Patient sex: F
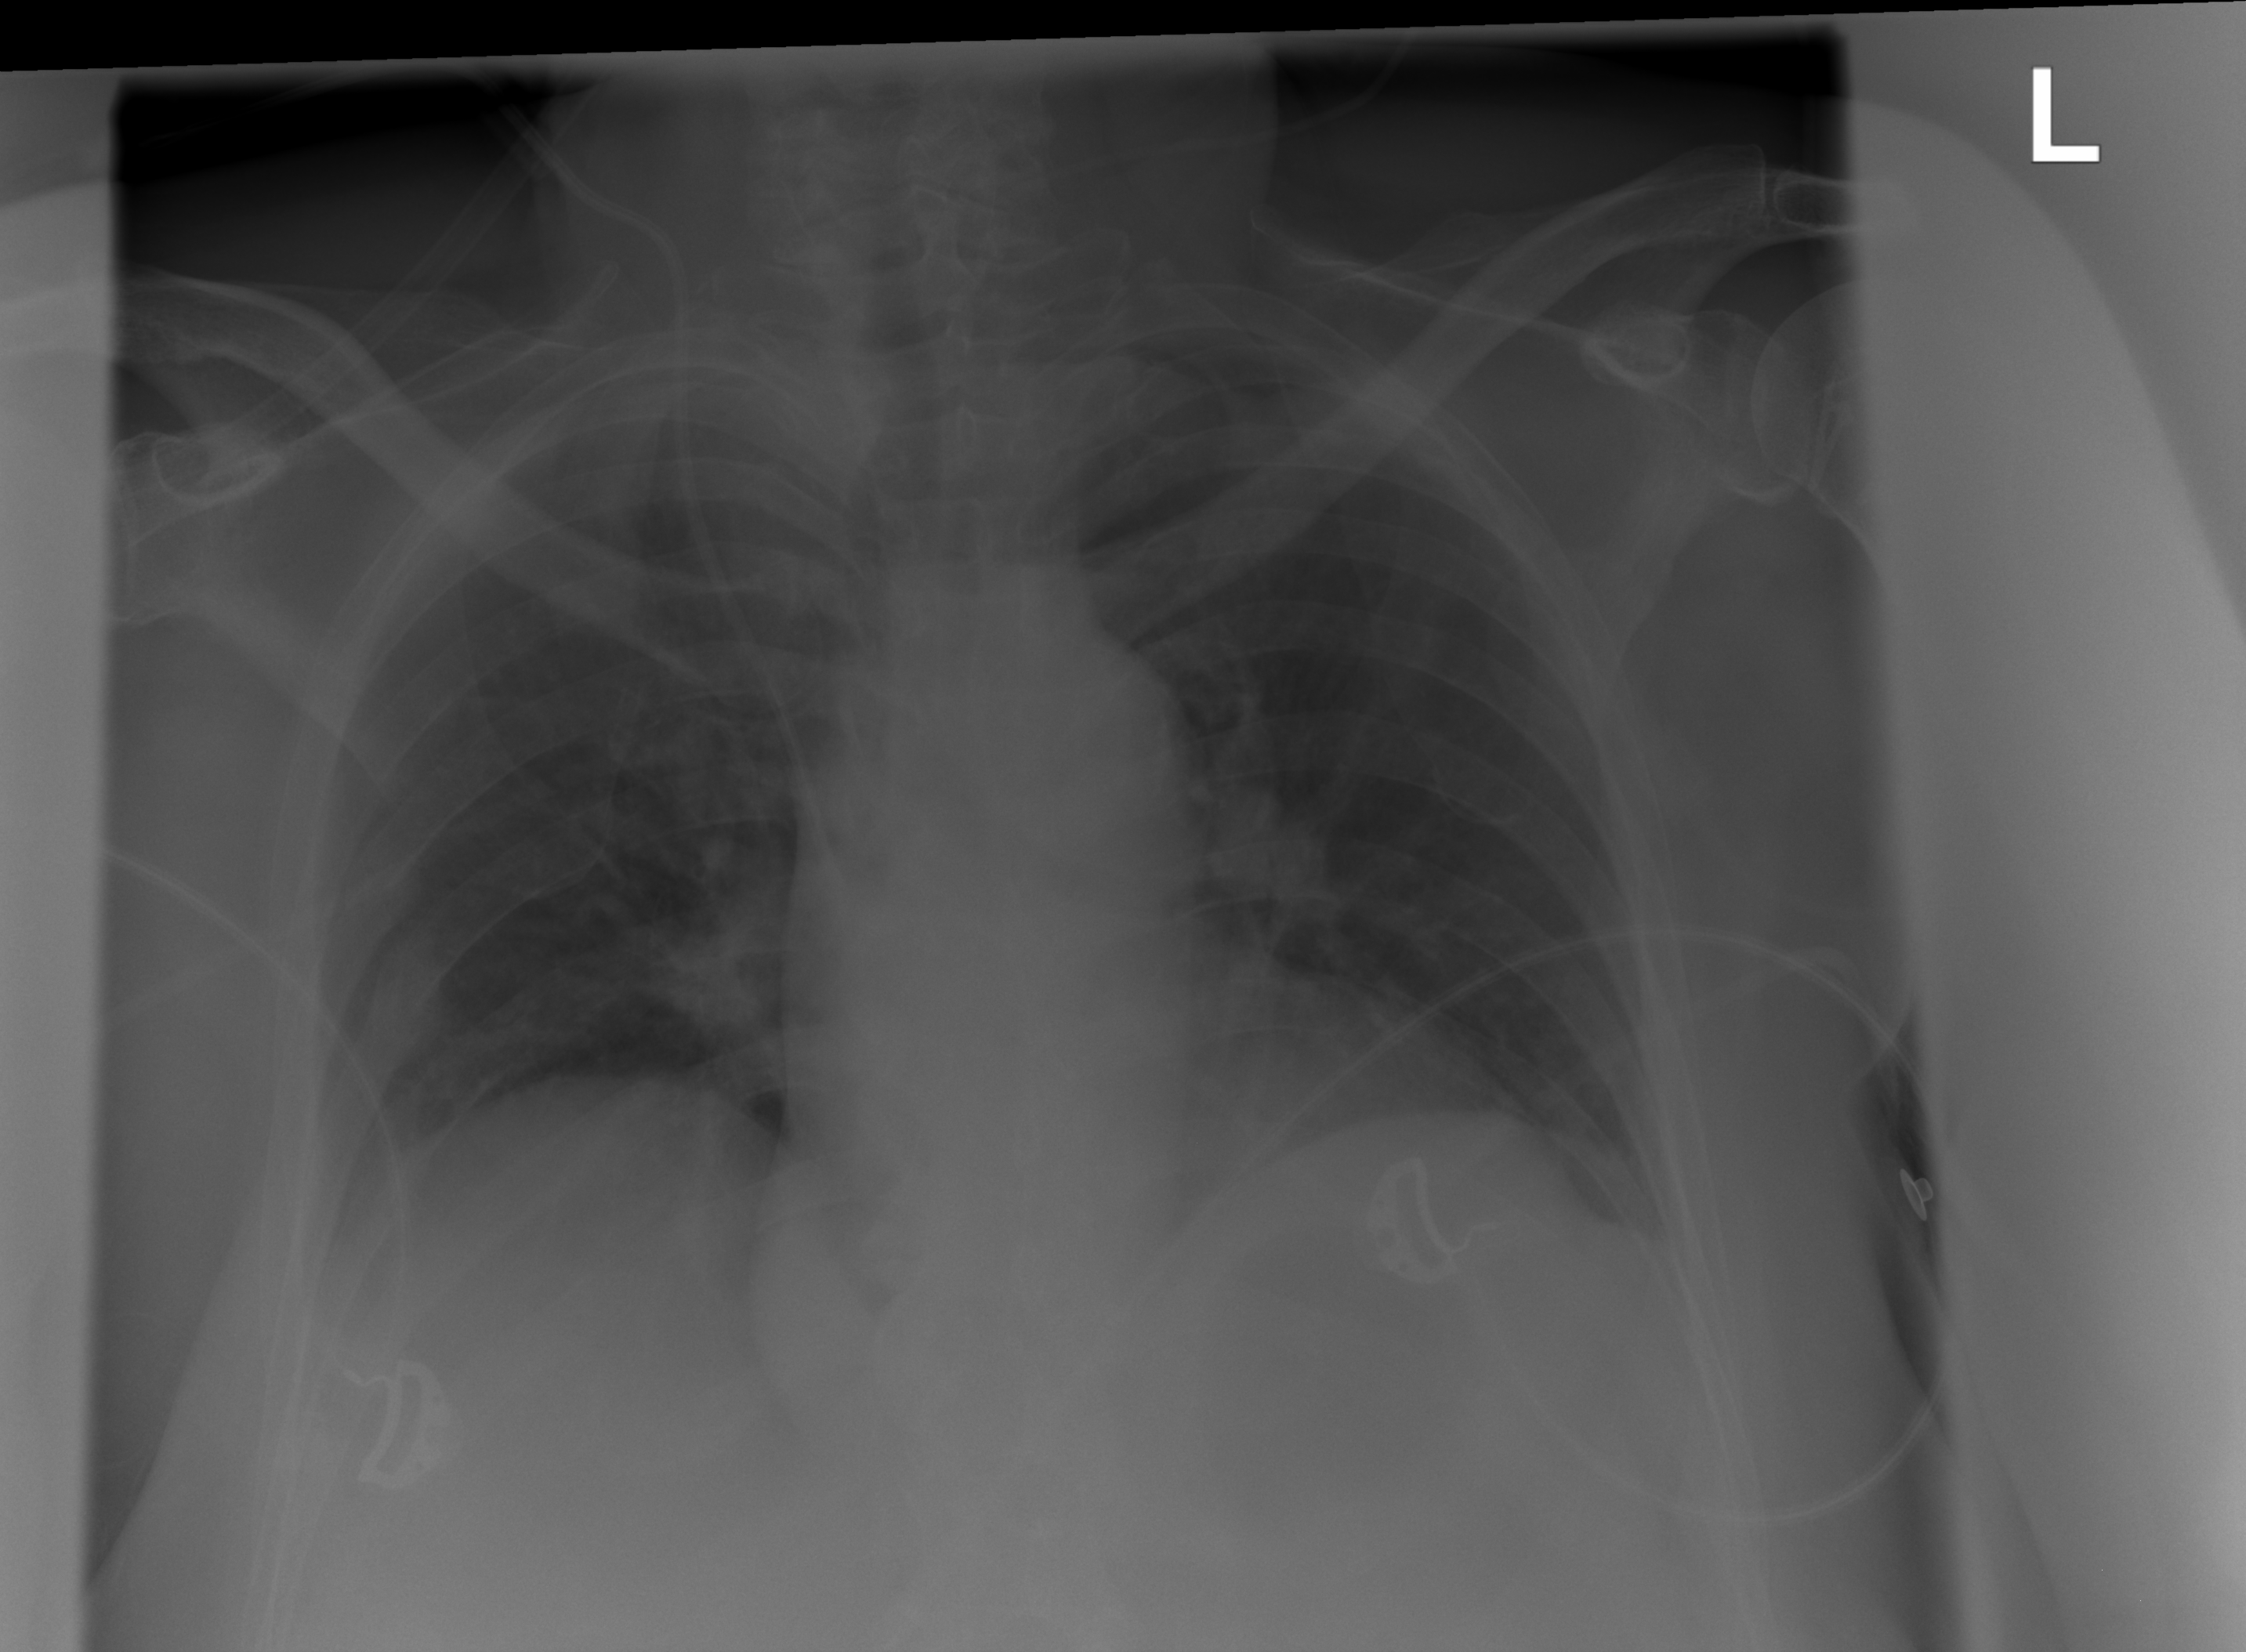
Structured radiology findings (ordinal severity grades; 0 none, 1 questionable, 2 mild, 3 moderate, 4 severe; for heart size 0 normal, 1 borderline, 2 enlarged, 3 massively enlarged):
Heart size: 2
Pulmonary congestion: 2
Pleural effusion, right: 1
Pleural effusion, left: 1
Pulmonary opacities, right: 0
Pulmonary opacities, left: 0
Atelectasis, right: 1
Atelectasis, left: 0